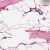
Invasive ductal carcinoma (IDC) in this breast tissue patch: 1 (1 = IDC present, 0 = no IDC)